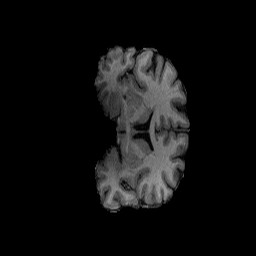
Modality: T1w
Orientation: coronal
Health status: healthy